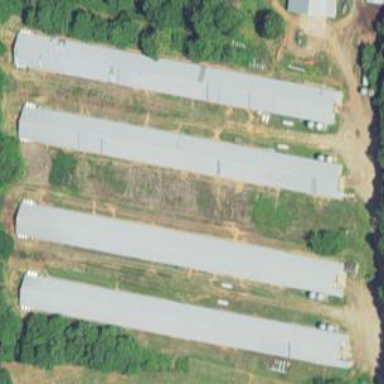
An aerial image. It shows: Poultry farmyard is depicted in the image.